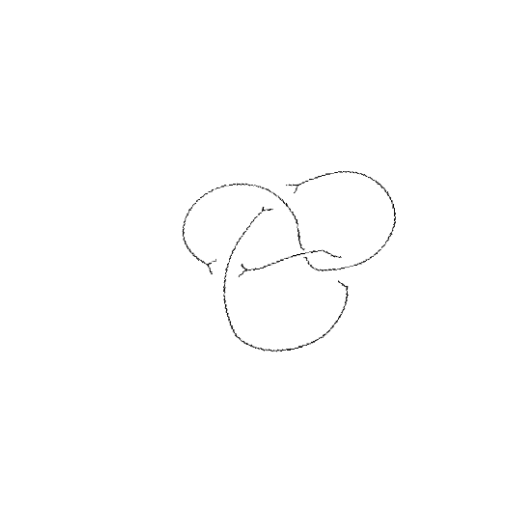
Crossing number: 4